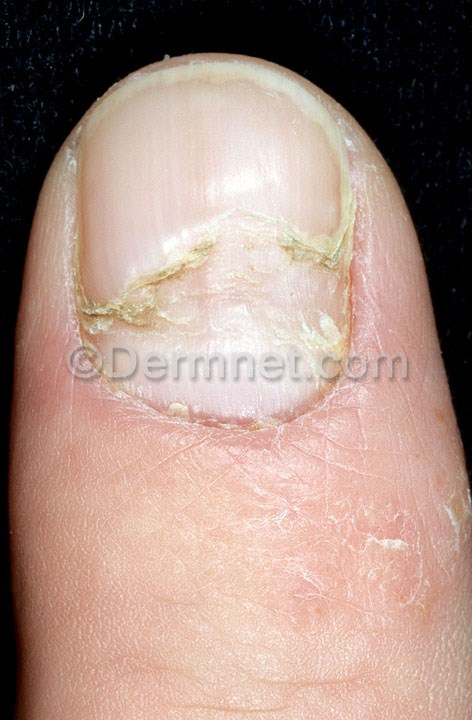
Disease: Nail Fungus and other Nail Disease